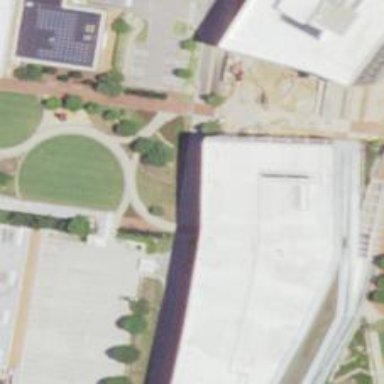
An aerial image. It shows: On Centennial Campus.